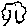
Label: tree